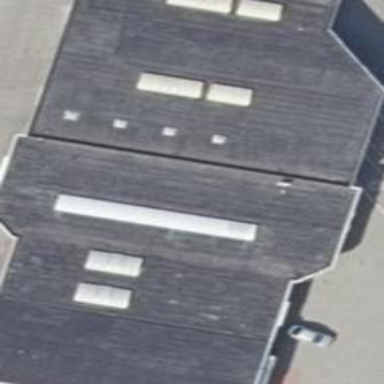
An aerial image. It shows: Car shop that offers dealer and repair services.